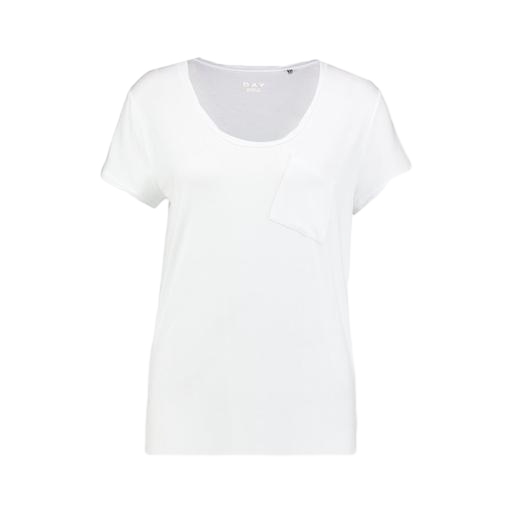
white pima t-shirt only macy, white relaxed fit t-shirt, white pocketed t-shirt, white background